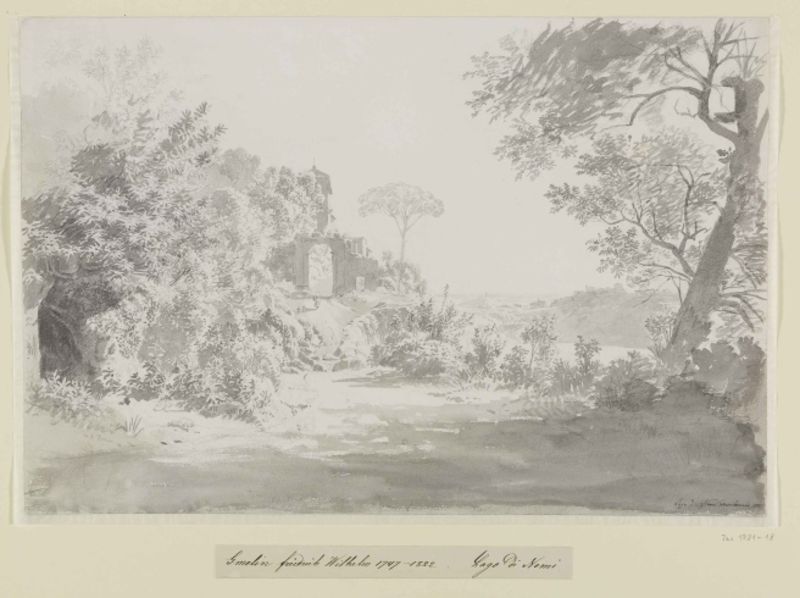
Titel: Blick über den Nemisee auf Genzano
Künstler: Friedrich Wilhelm Gmelin
Standort: Karlsruhe
Institution: Staatliche Kunsthalle Karlsruhe
Schlagwörter: baum, berg, blätter, gemälde, himmel, laub, schatten, wasser, weiß, wolken, aquarell, baumstämme, bäume, landschaft, äste, abend, blumen, fenster, grau, hell, licht, schwarz, skizze, strasse, tür, vordergrund, zeichnung, ausblick, gebäude, gras, rasen, weg, wiese, wand, blass, stein, signatur, ast, baumstamm, erde, horizont, hügel, morgen, natur, stamm, strauch, zweige, busch, büsche, gebüsch, hütte, sonne, sträucher, boden, blatt, pflanze, pflanzen, wald, turm, garten, schrift, papier, bogen, süden, mittag, fels, mauer, grafik, graphik, monochrom, wasserfarbe, idylle, sigantur, sepia, steg, stämme, treppe, wild, durchgang, stimmung, stufe, stufen, tor, eingang, ruine, unterschrift, palast, diesig, neblig, heiss, idyll, lichtung, schwarz weiss, stich, text, beschriftung, bleistift, ruinen, sonnig, bleistiftzeichnung, verschwommen, romantisch, lanschaft, laubbäume, knorrig, gesträuch, bau, handschrift, schwach, paysage, burgtor, weisen, ideallandschaft, böume, schwazr, verwaschen, 1800, 1880, nemi, konvolut, vlaß, landschaftinschrift, intime, überhälter, büasche, ruionen